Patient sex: F
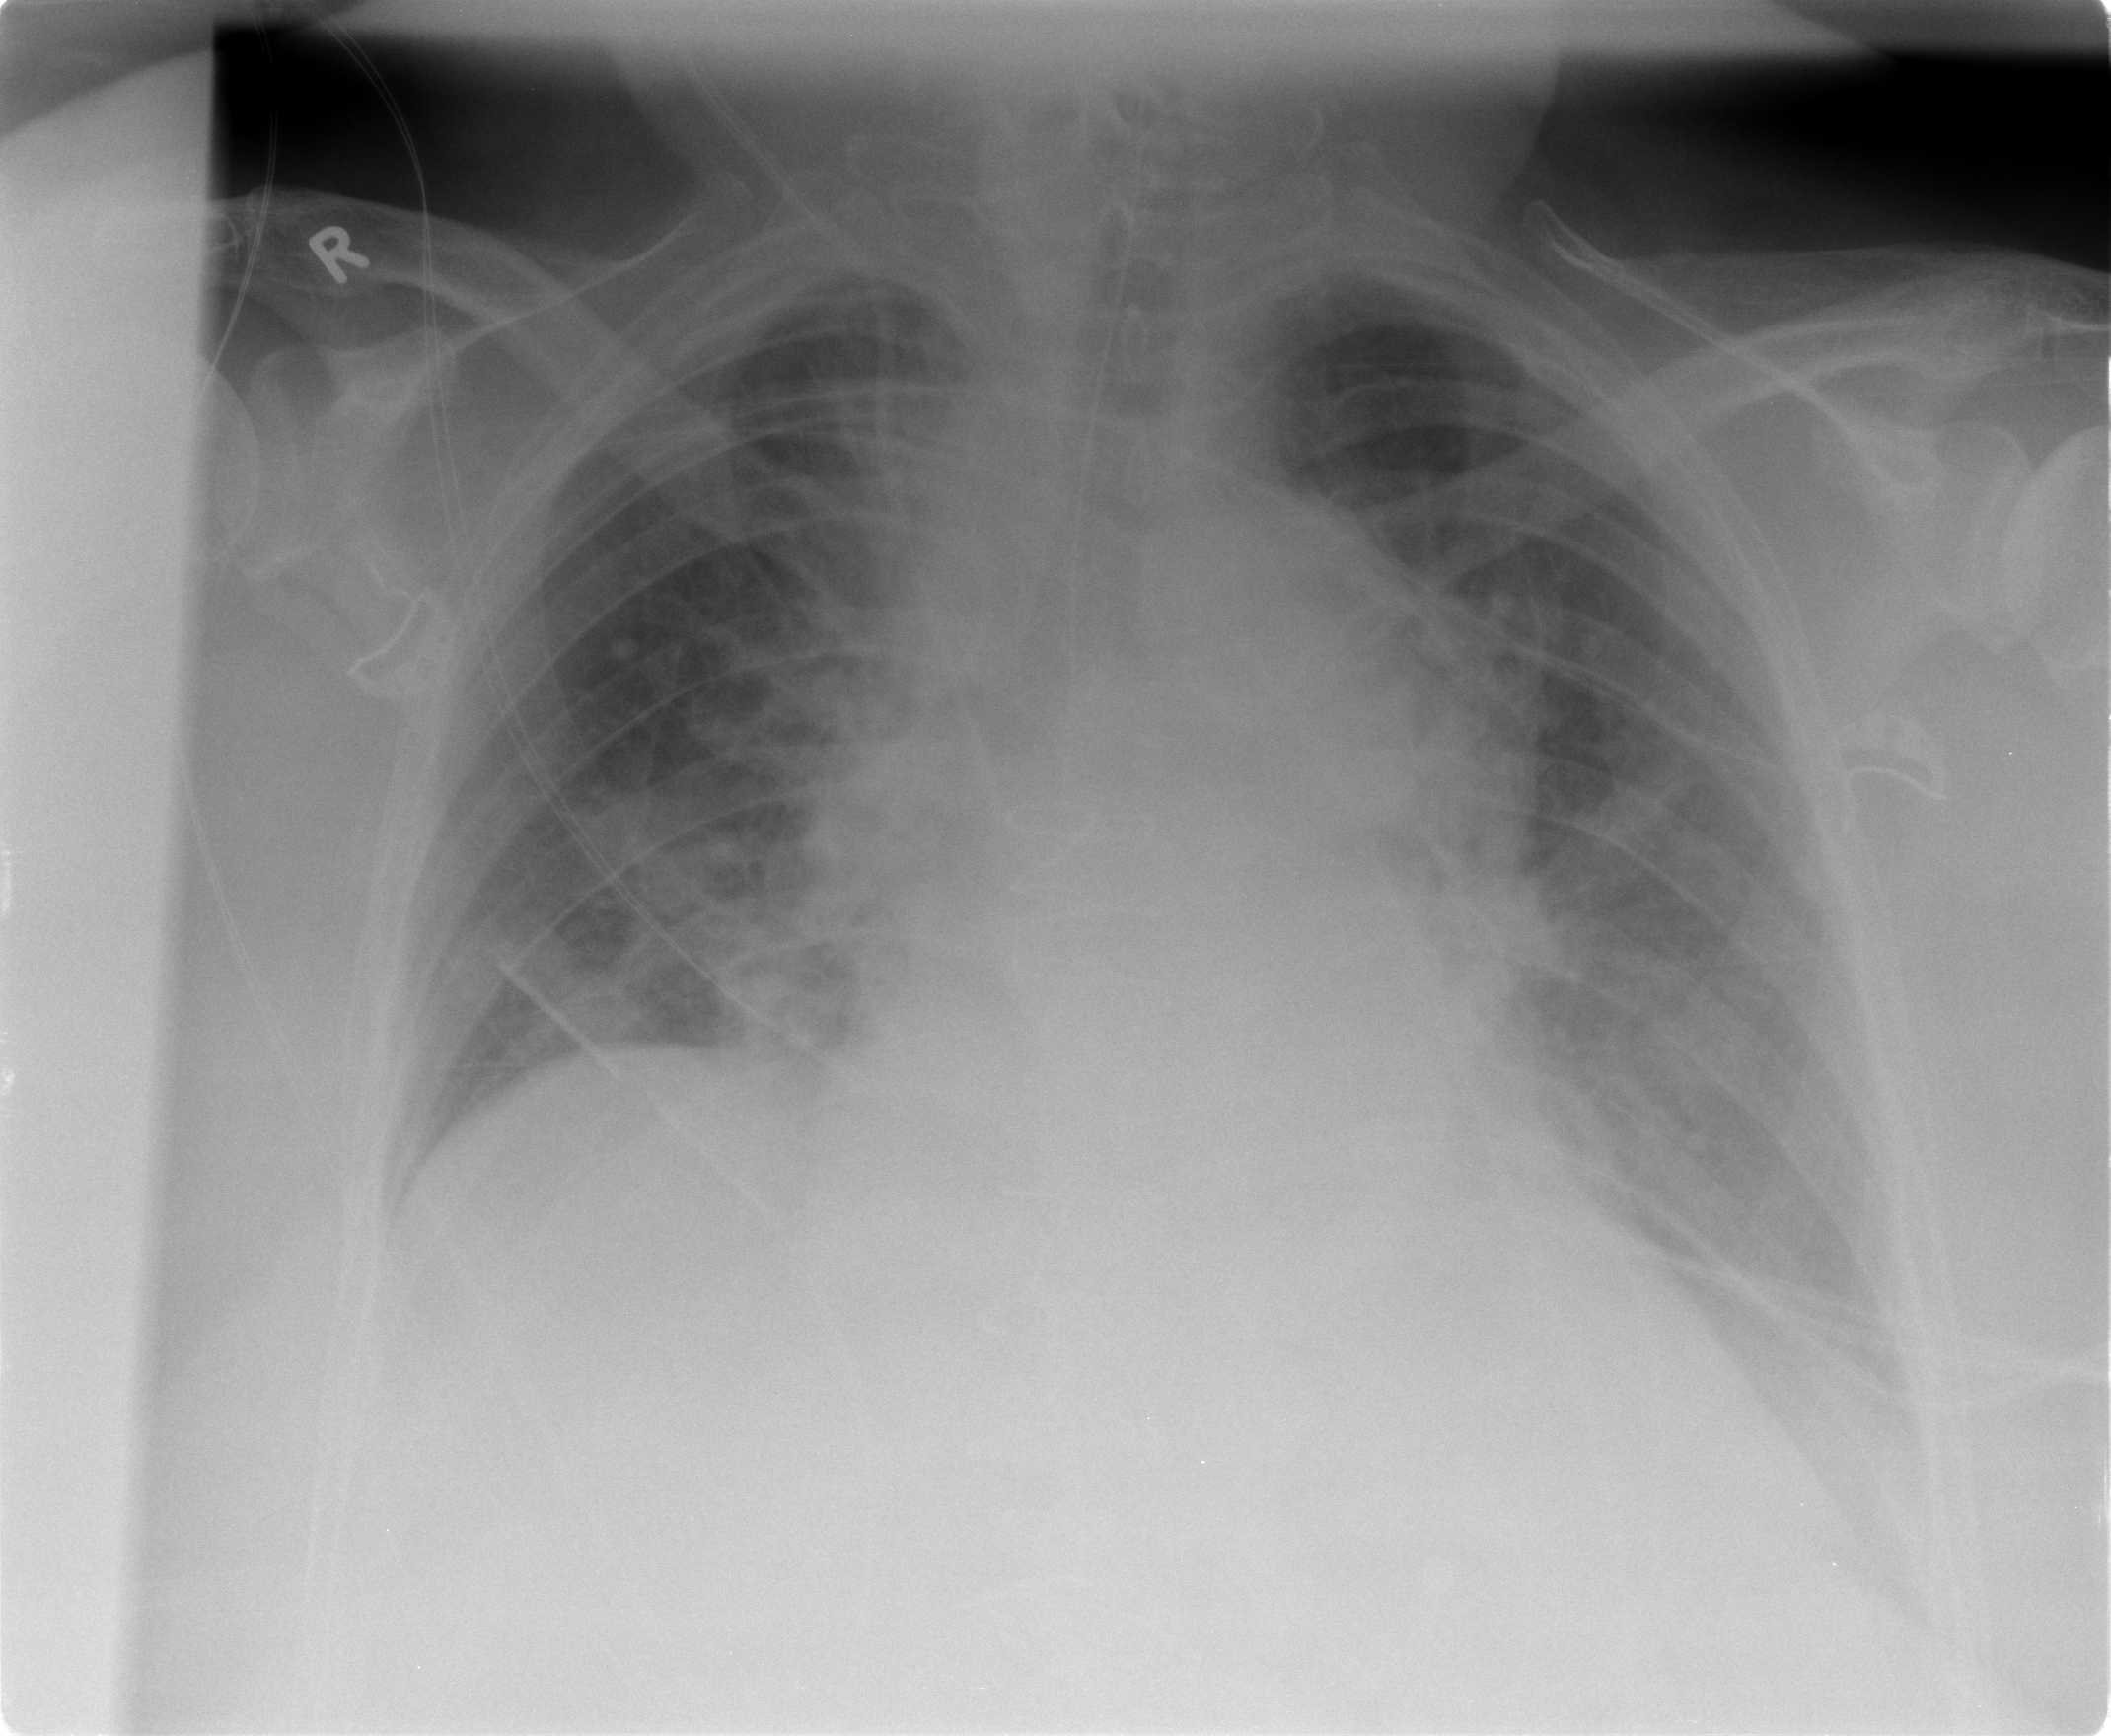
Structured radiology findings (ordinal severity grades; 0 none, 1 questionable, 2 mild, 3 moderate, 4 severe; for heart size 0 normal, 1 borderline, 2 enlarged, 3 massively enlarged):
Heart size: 2
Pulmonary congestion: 3
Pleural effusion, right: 0
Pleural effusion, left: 2
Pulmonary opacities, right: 2
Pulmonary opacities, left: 2
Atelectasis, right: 2
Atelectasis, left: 2